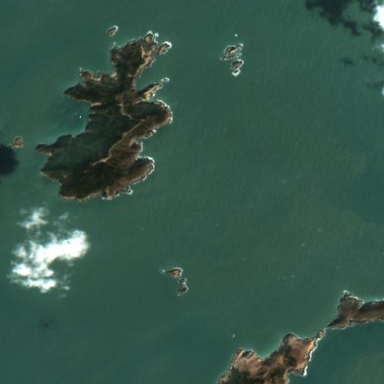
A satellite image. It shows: Island with natural coastline.